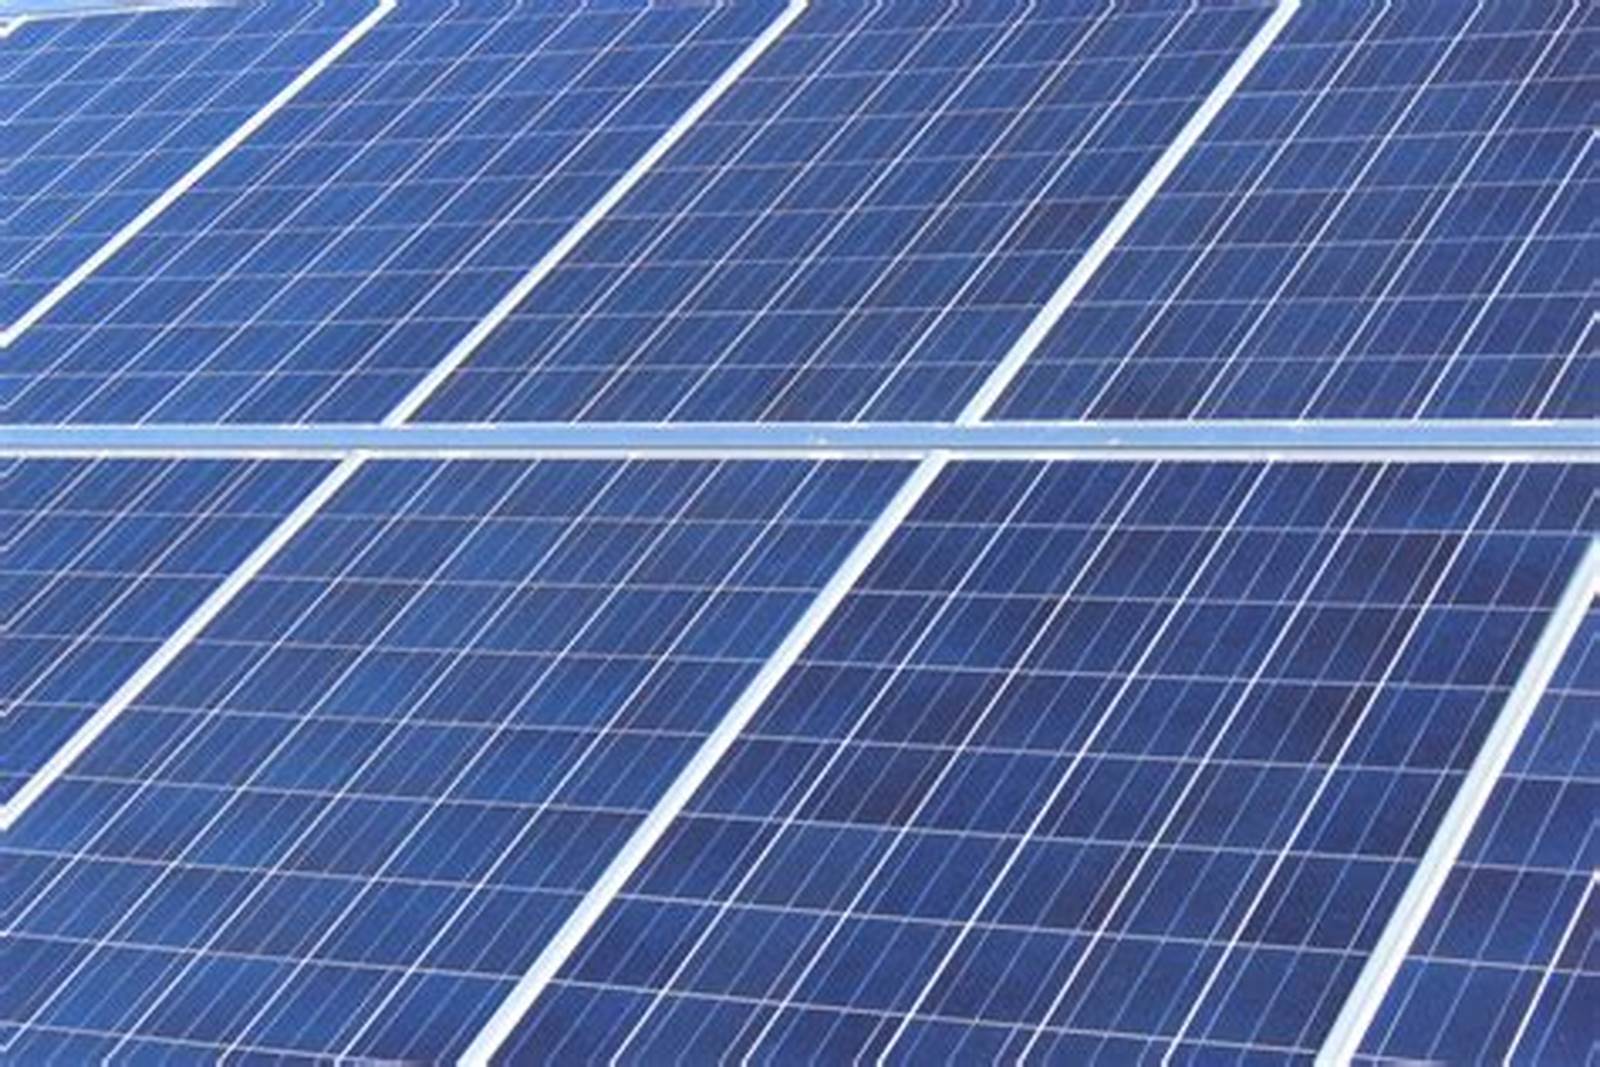
Label: Clean